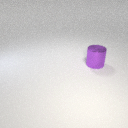
large purple metal cylinder